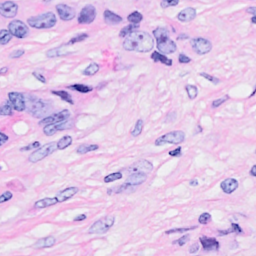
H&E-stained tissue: Breast